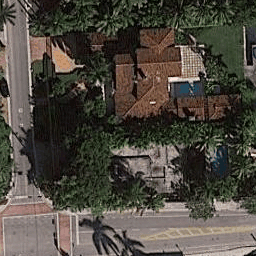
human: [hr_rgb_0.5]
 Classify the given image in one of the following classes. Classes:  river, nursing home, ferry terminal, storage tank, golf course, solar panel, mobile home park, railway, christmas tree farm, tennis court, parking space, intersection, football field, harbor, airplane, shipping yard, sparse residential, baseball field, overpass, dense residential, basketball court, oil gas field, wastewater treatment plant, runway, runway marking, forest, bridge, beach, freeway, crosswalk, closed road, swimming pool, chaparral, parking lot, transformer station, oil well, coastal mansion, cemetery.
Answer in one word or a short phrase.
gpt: coastal mansion